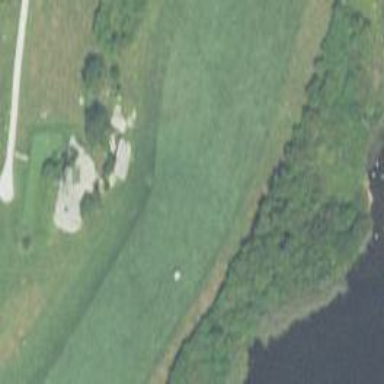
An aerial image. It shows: View of golf hole.